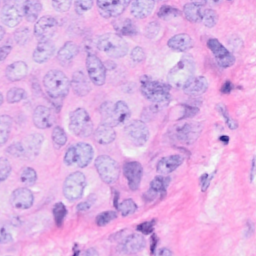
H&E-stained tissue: Breast